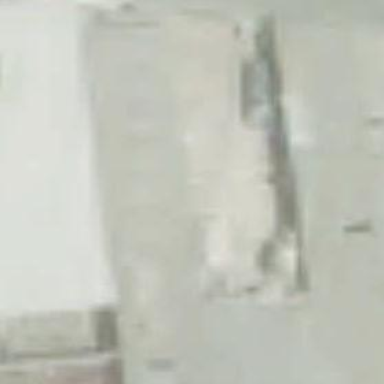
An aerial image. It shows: View of roof of building.